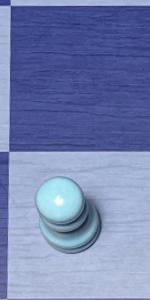
Label: Pawn_White